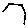
Label: hexagon